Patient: sex F, age 59
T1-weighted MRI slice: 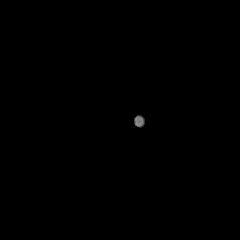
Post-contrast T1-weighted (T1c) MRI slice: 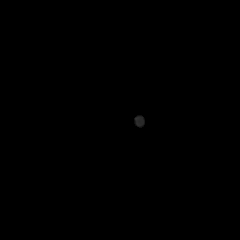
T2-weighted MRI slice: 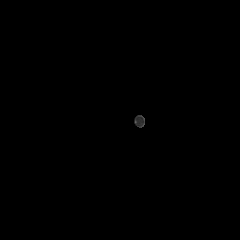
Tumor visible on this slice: no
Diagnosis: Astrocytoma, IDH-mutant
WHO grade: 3